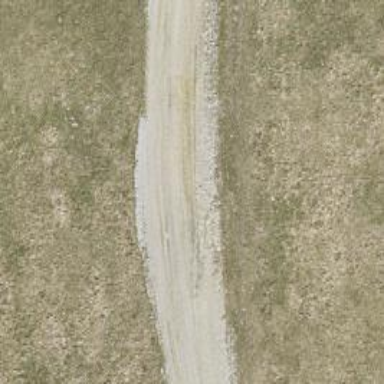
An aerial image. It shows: Unpaved unclassified road suitable for Nordic skiing. The ski trail is groomed for classic and skating styles.